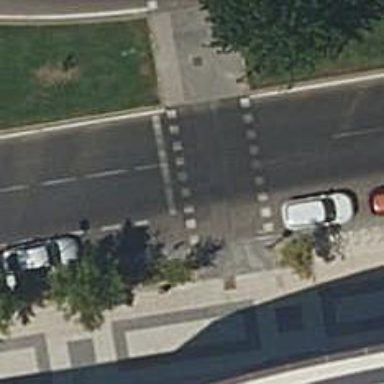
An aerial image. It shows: Footway crossing with traffic signals.